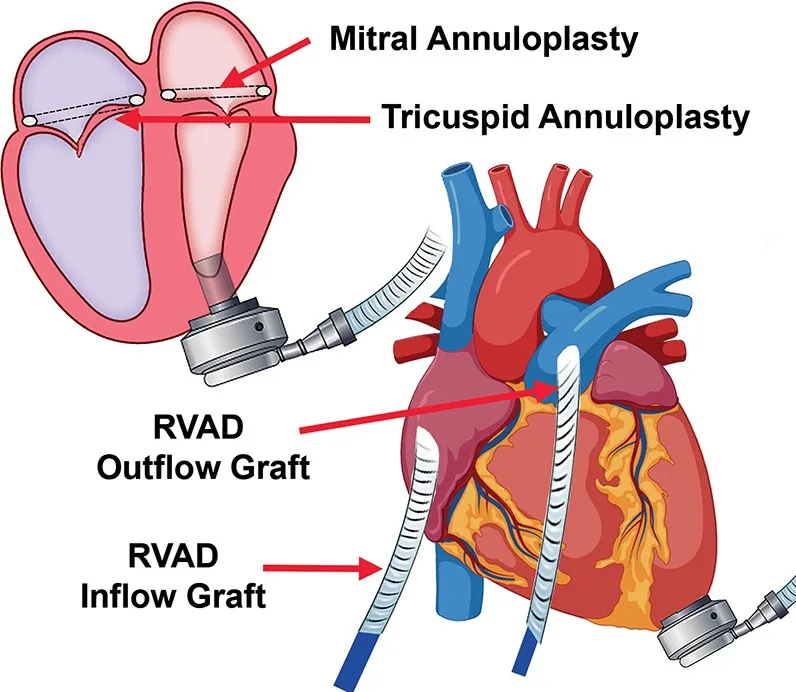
Concomitant mitral and tricuspid valve repair with biventricular assist device implantation.
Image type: radiology (ct)